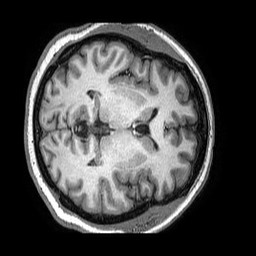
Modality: T1w
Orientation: axial
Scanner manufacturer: philips
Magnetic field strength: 3 T
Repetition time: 0.006778 s
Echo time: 0.003048 s